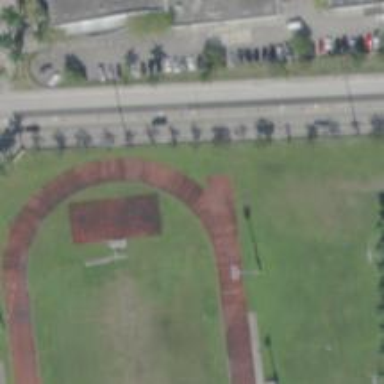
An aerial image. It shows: Track in leisure land.